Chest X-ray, PA view. Patient: 46 years old, sex F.
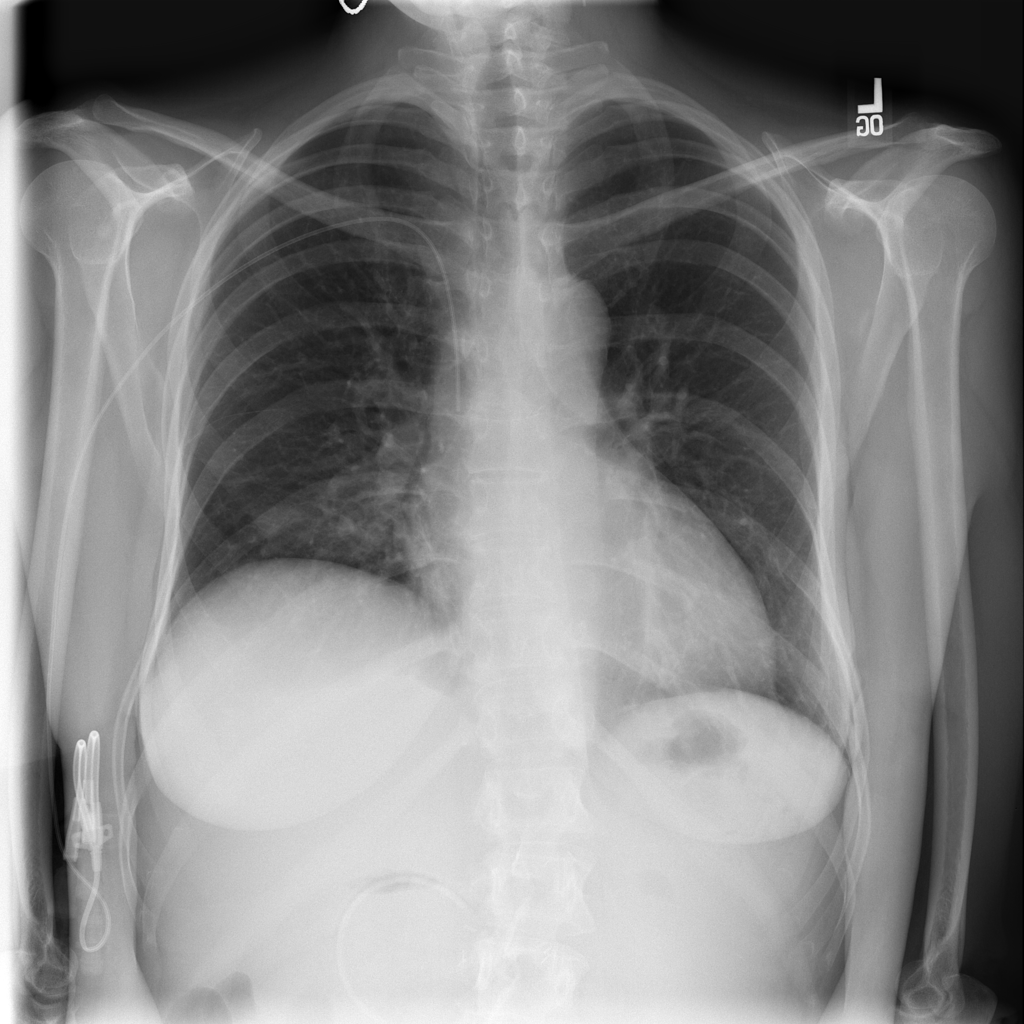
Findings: Infiltration, Nodule